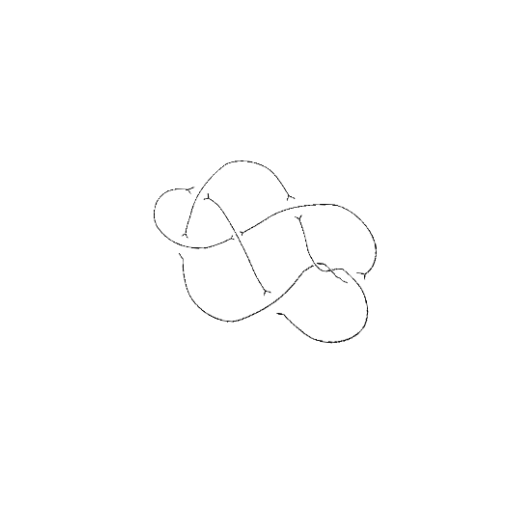
Crossing number: 8